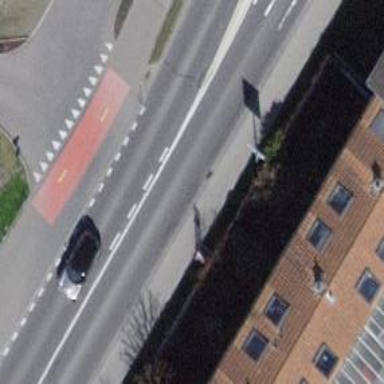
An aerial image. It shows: Primary highway with separate sidewalks on both sides.